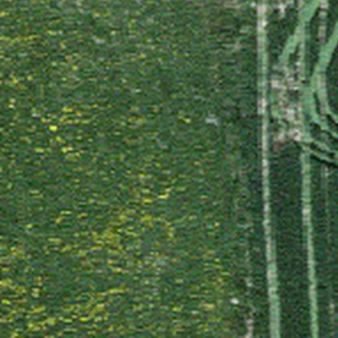
Label: other